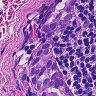
Metastatic tissue present: yes